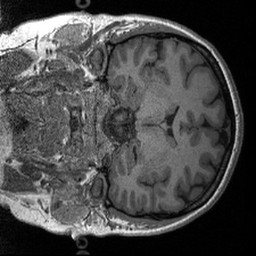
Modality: T1w
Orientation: coronal
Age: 33
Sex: female